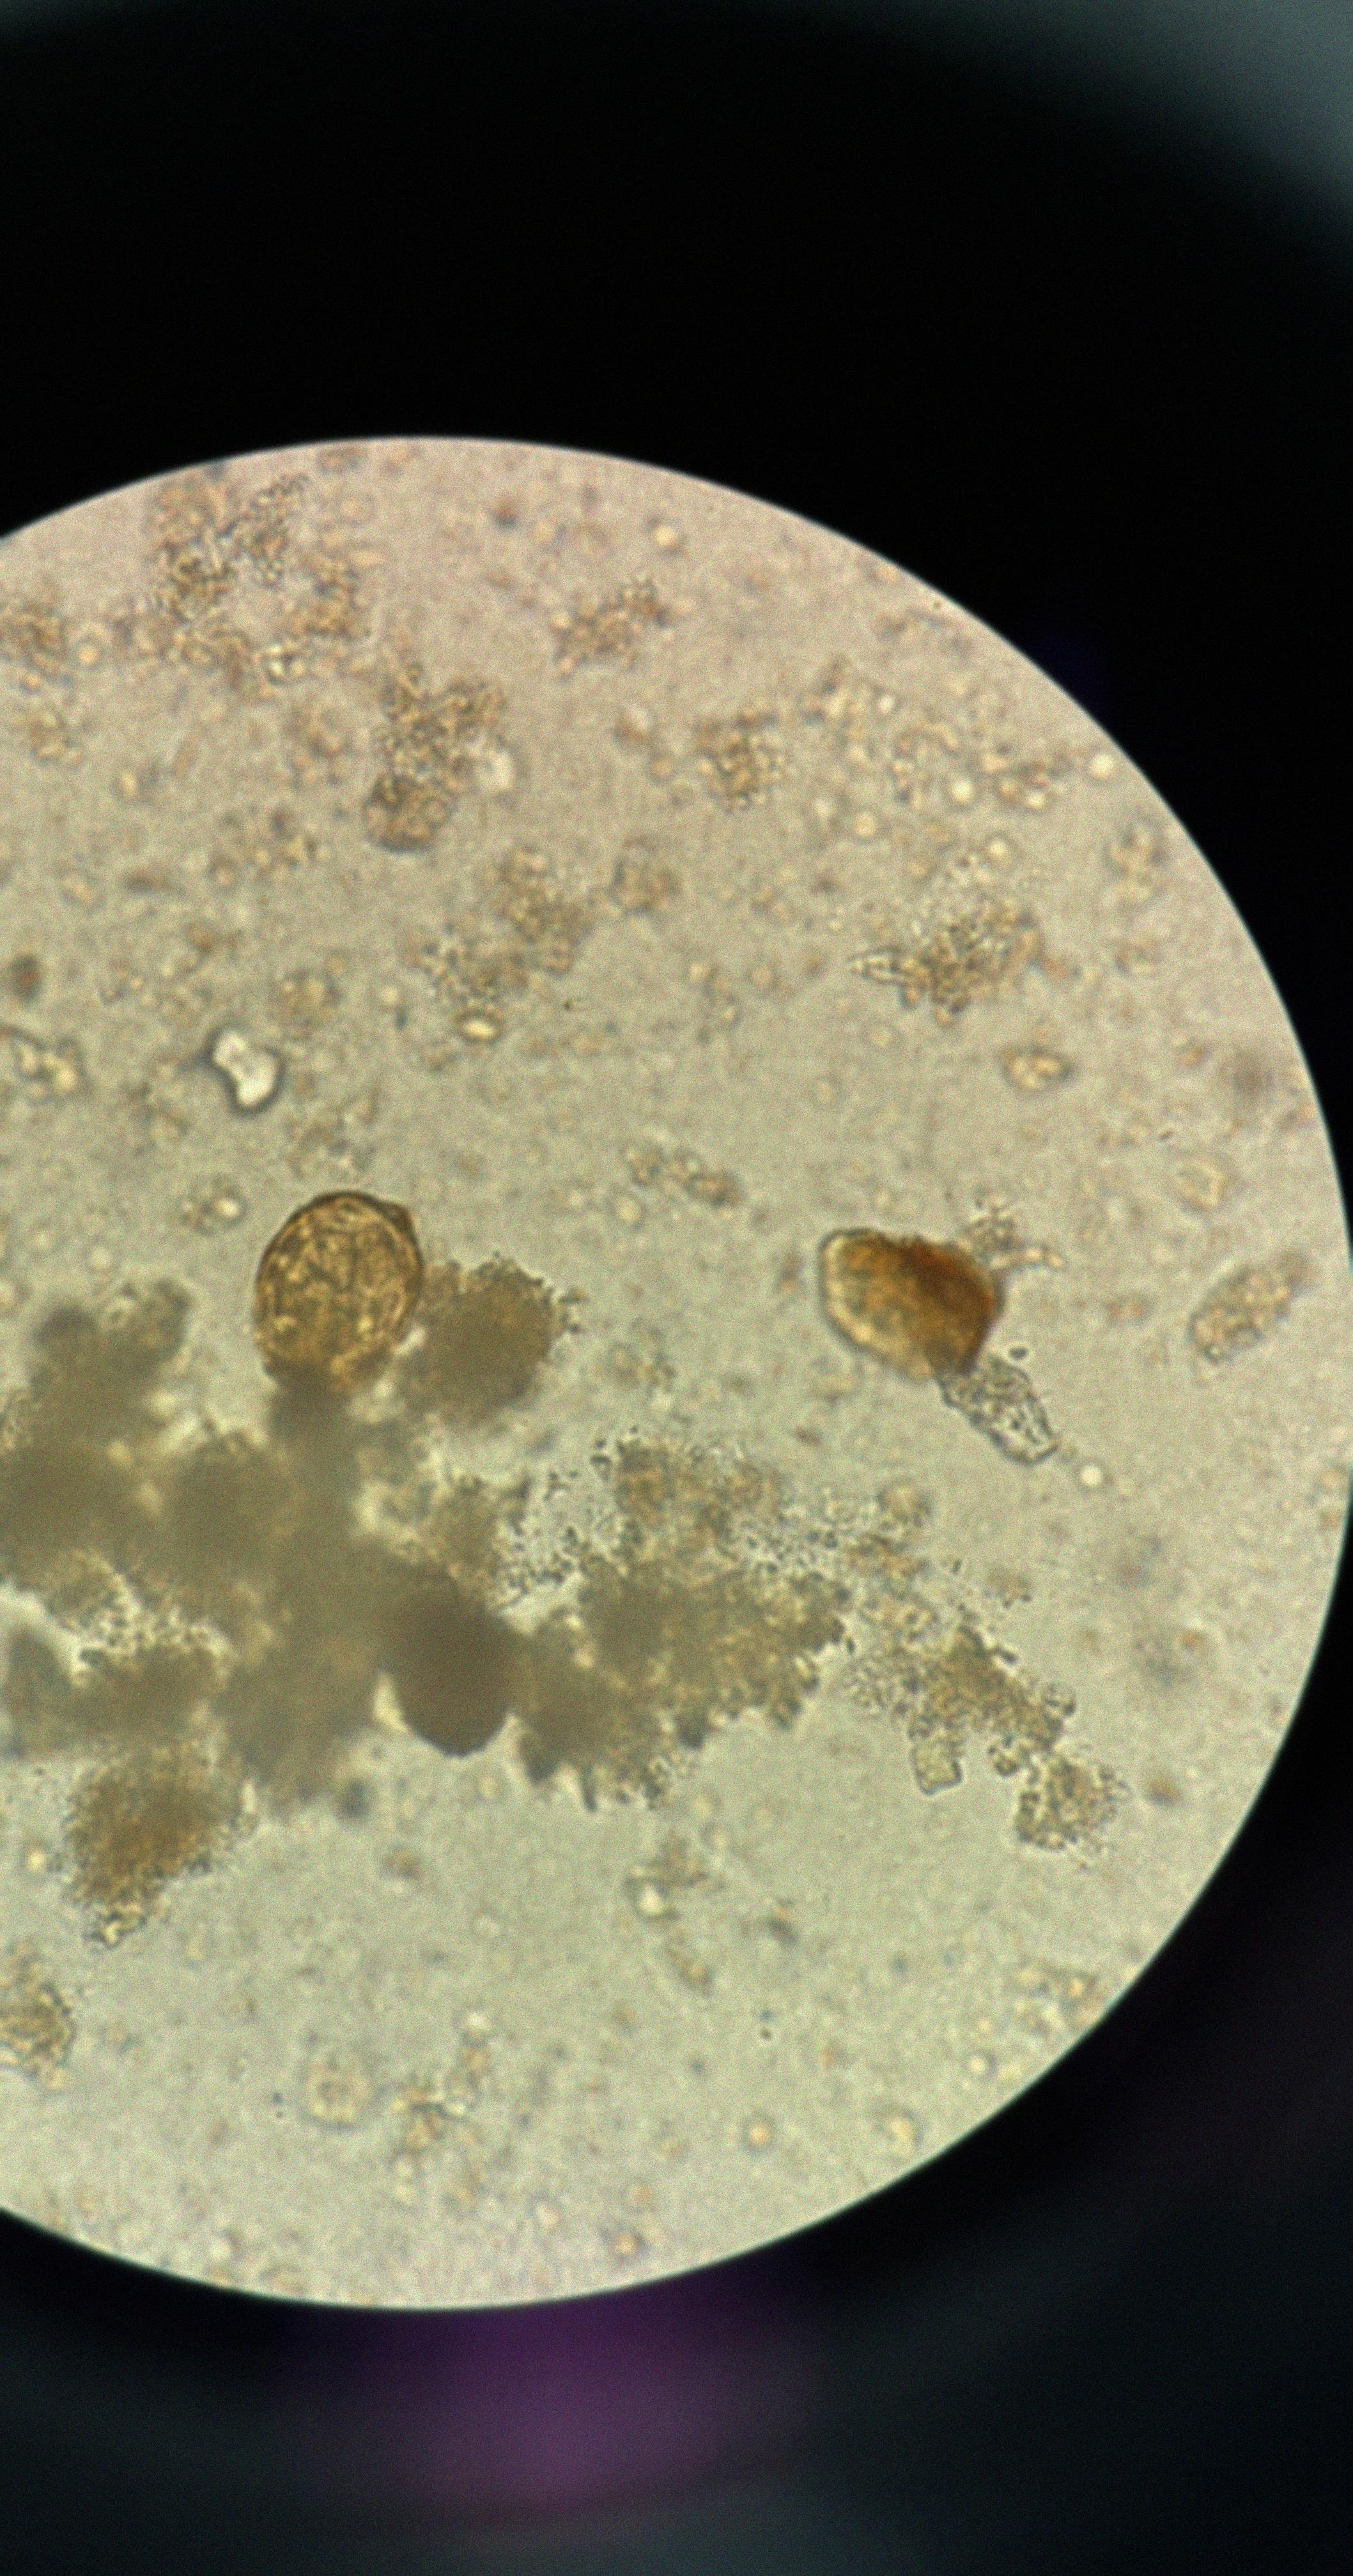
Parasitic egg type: Ascaris lumbricoides